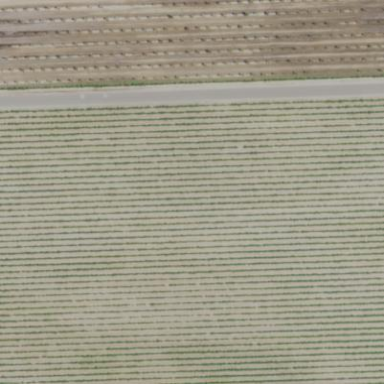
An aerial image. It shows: Vineyard growing grapes.